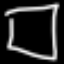
Label: square